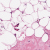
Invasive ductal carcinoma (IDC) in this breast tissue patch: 0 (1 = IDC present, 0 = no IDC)